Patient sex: F
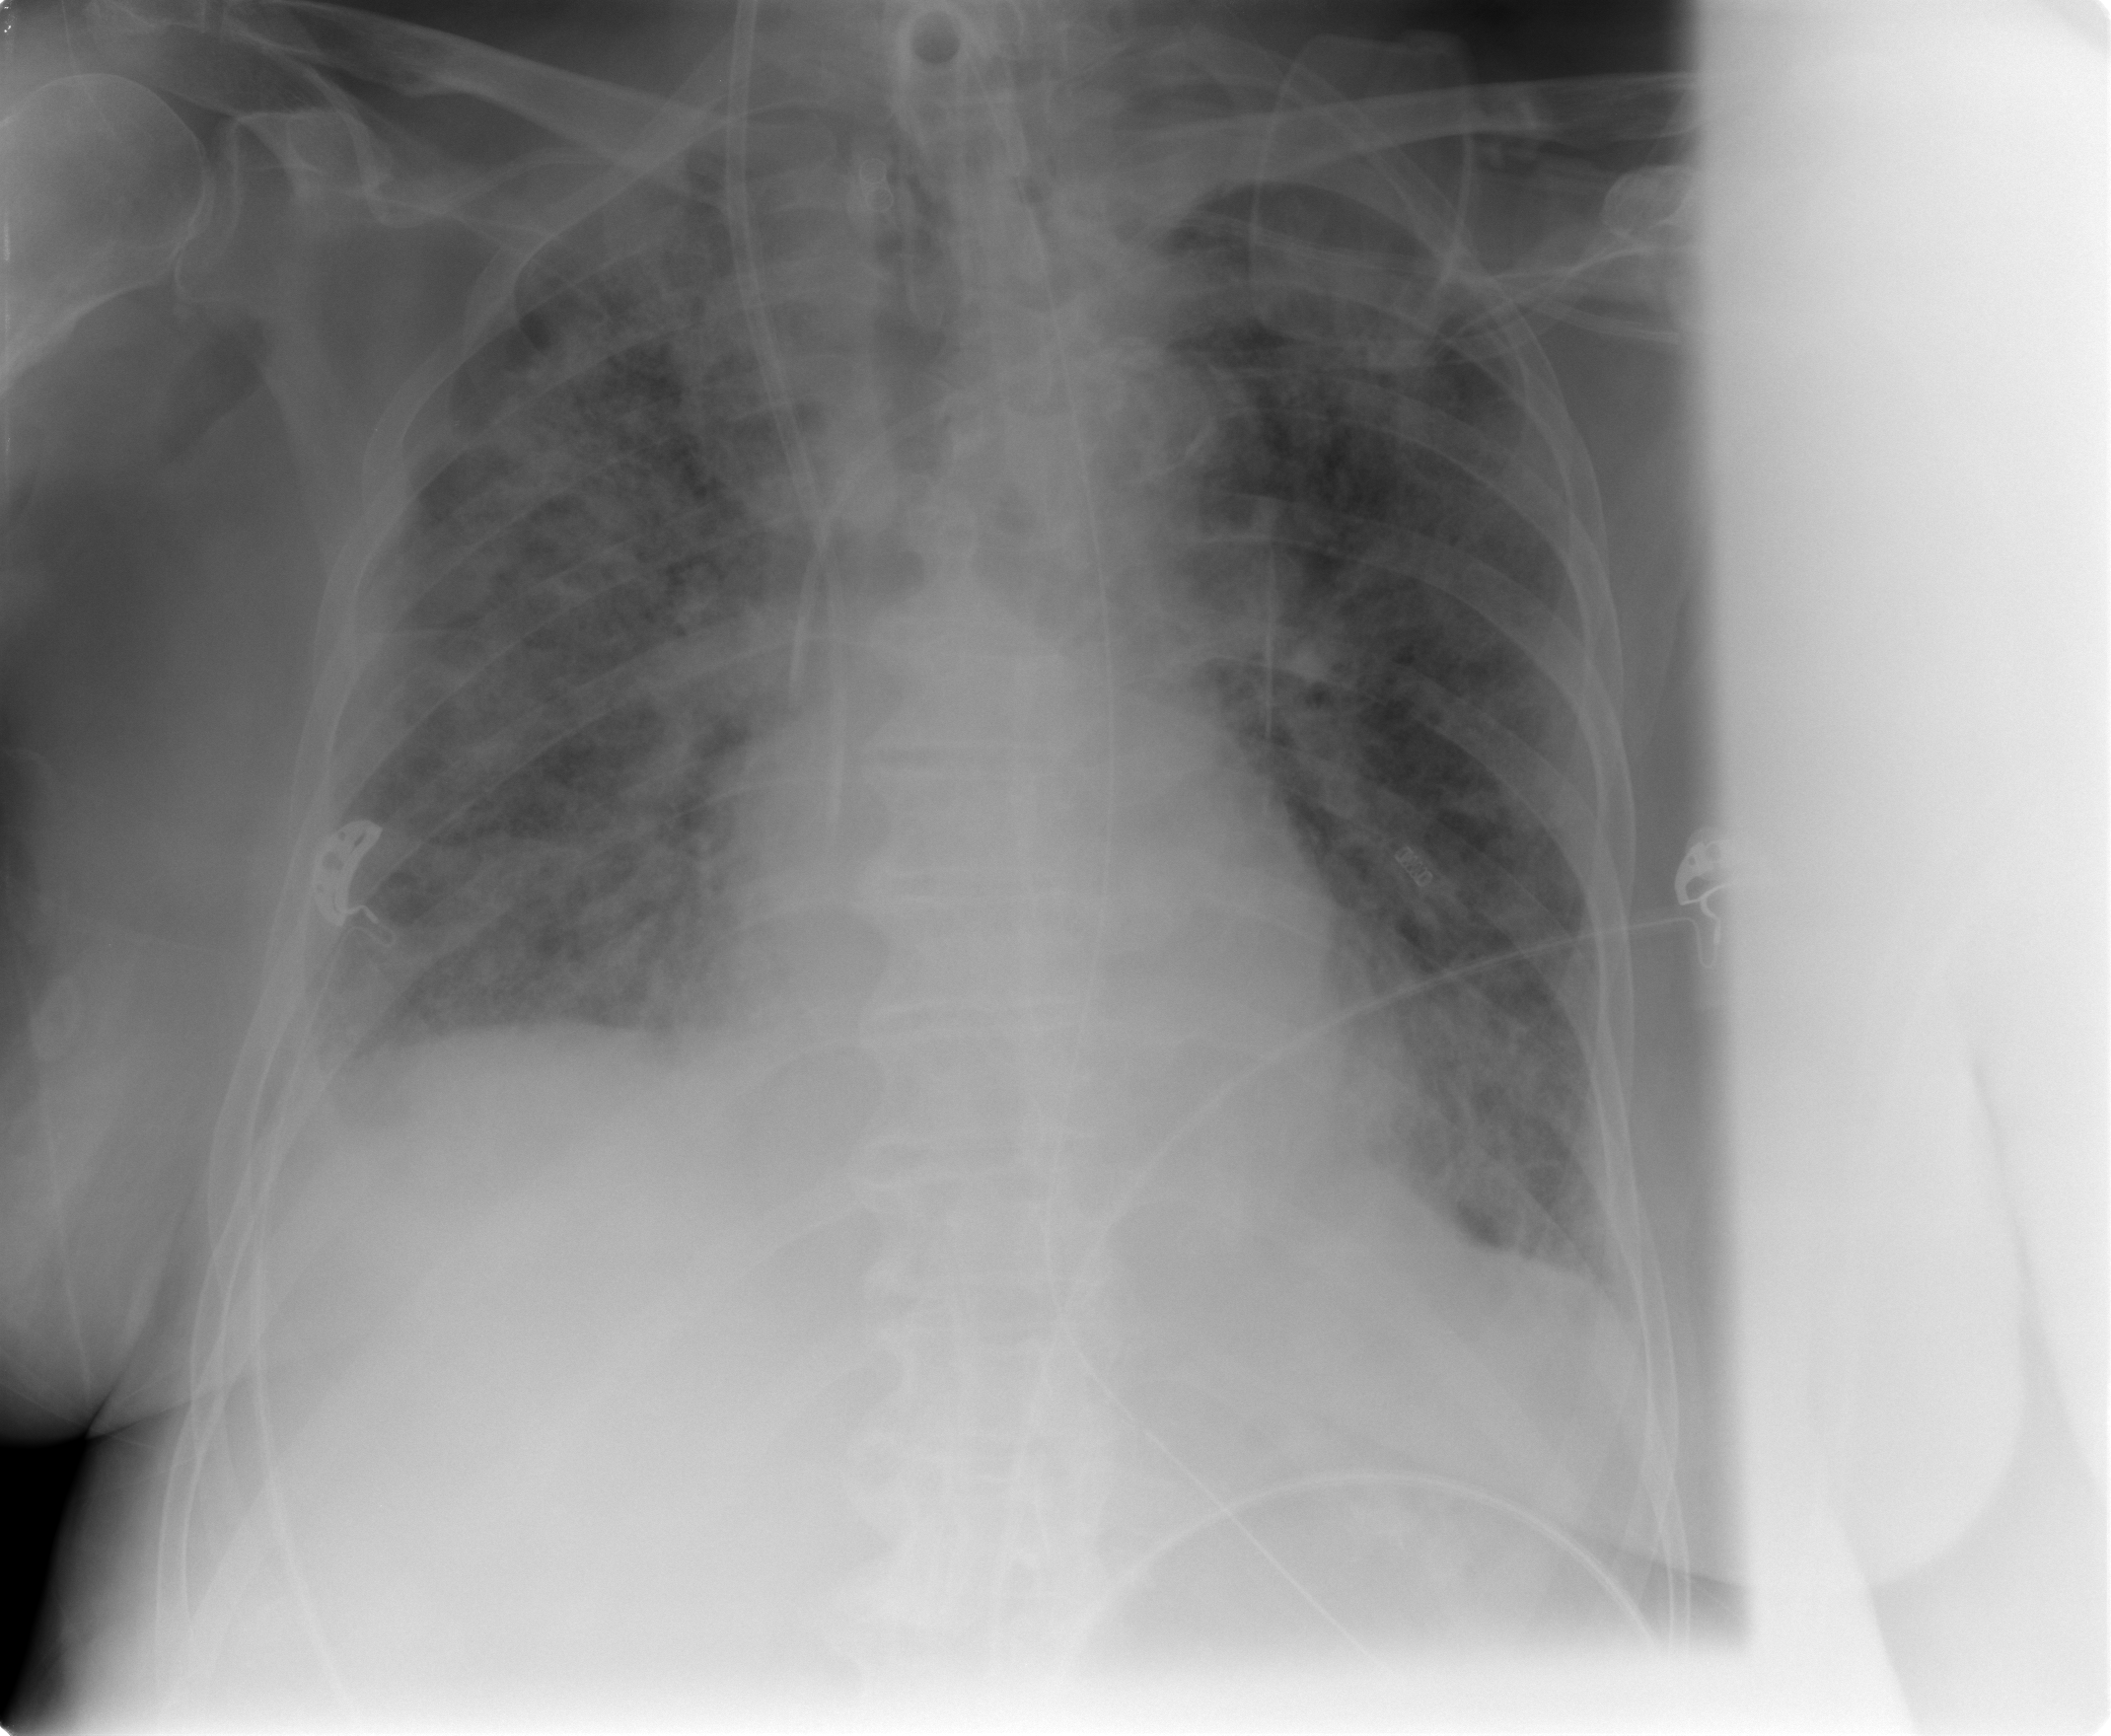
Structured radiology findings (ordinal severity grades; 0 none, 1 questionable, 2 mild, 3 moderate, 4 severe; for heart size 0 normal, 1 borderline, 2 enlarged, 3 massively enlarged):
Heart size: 0
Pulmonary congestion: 3
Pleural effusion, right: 0
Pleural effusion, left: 0
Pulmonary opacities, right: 3
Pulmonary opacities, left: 3
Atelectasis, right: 2
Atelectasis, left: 2